Question: I'm wanted to make sure I am doing this right. This section of my report has been set to default the current MTD. What I need to do is set the report to the MTD if the user changes the end date
The issue I ran into was using 'IF Month(@EndingDate)' to check the date and if it wasn't the current month then use the Ending Date and then go back to the beginning of the month. It worked fine until I went into 2011. So I changed my code to this using 'IF Year(@EndingDate)':
'''
Declare @startdate datetime
Declare @enddate datetime
--Declare @EndingDate datetime
--set @EndingDate = '11-15-2011'
IF Year(@EndingDate) = DATEADD(year,DATEDIFF(year,0, @EndingDate),0)
BEGIN
set @startdate = dateadd(month, datediff(month, 0, dateadd(day, datediff(day, 1, getdate()), 0)), 0)--BEGINNING OF CURRENT MONTH
set @enddate = dateadd(day, datediff(day, 0, getdate()), 0)--THROUGH CURRENT MONTH (TODAY)
END
ELSE
IF Year(@EndingDate) < DATEADD(year, DATEDIFF(year, 0, GetDate())+1, 0)-1
BEGIN
set @startdate = dateadd(m,datediff(m,0, @EndingDate),0)--Beginning of Month from @Enddate
set @enddate = @EndingDate
END
'''
So as you can see I've switched it to check to see if the Ending Date year matches this year or not and then get the data based on that.
Is this a logical way to do this? My problem now is that for the current year I'm getting all of the correct data but when I go back to last year I'm missing data from certain plants. I've checked a different report and there should be data for every plant so I wanted to make sure that I had my date comparison set up correctly.
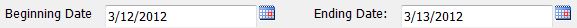
Answer: I'm not sure exactly what you're trying to do here, but I think changing the dates behind the scenes can be deceptive for users and may cause you more headaches down the road. You should simply get the data for the dates they have selected. You can easily set the default date to the month start in the RS report using the expression below. This way the users are seeing what they're expecting instead of a date that is generated behind the scenes.
Month Start Date
'''
=Now.AddDays(-Today().Day + 1).Date
'''